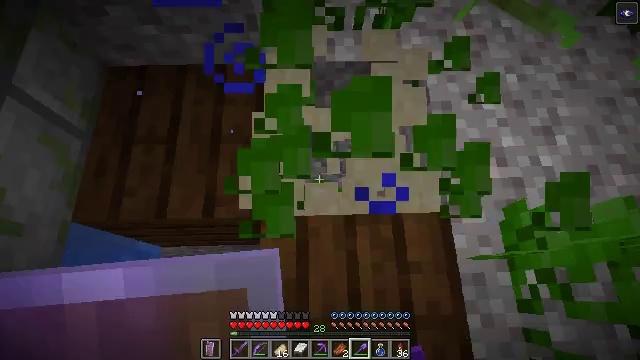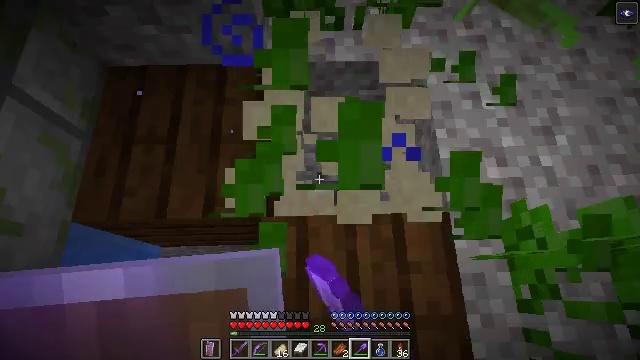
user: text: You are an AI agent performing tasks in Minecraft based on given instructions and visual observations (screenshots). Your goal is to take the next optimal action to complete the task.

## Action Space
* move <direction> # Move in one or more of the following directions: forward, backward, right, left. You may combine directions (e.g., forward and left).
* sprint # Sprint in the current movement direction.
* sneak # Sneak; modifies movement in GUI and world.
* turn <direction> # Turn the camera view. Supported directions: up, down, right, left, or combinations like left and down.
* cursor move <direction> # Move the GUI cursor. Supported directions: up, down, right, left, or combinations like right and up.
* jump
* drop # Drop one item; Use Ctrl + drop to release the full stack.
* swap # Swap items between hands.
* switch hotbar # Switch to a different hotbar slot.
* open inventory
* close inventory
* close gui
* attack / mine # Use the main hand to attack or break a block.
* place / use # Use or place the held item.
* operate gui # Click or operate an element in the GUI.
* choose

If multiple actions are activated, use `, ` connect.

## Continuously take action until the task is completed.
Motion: motion action
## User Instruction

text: Dig up some sand.
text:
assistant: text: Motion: attack / mine
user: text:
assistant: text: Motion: attack / mine